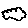
Label: cloud